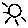
Label: sun